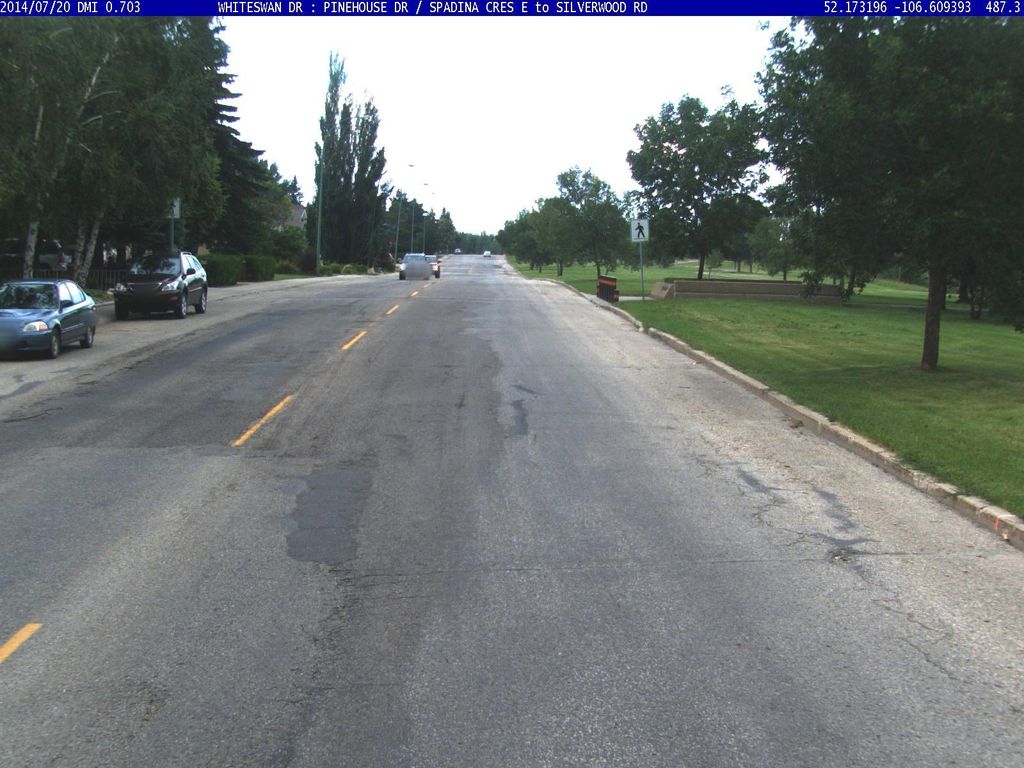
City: saskatoon